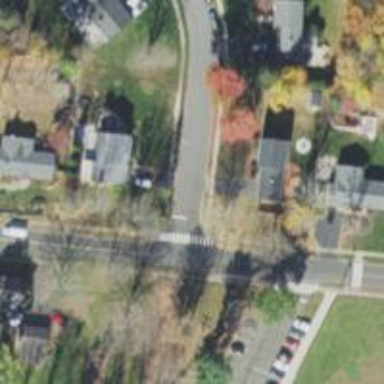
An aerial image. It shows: Pedestrian crossing with zebra markings on footway.